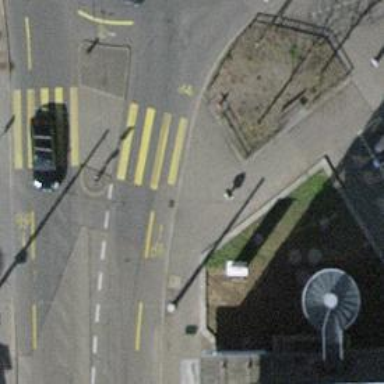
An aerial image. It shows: Kerb barrier.